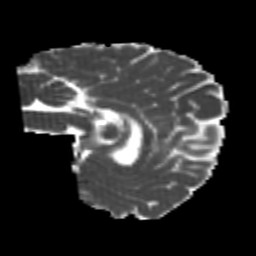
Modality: MD
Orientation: sagittal
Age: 24
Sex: male
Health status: healthy
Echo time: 0.074 s